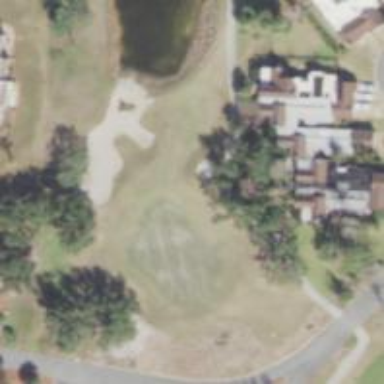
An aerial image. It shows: Golf hole.